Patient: sex M, age 48
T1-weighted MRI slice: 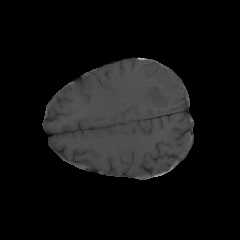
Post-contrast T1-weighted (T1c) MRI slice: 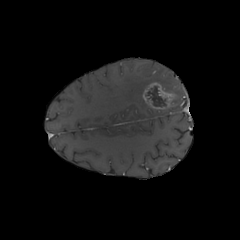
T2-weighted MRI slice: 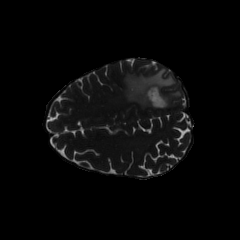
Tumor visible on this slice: yes
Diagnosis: Glioblastoma, IDH-wildtype
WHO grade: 4